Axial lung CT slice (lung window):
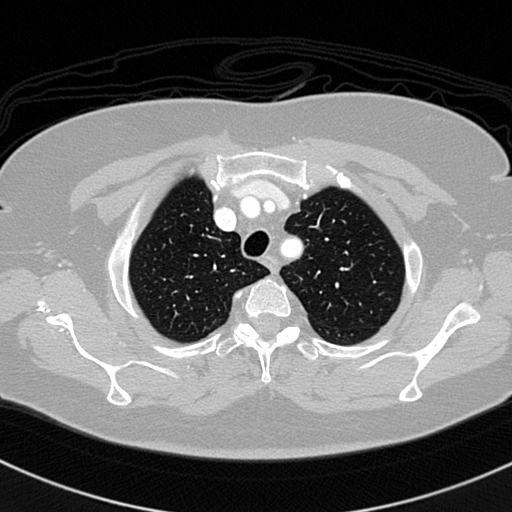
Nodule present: no